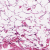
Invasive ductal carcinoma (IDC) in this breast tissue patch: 0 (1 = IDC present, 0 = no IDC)